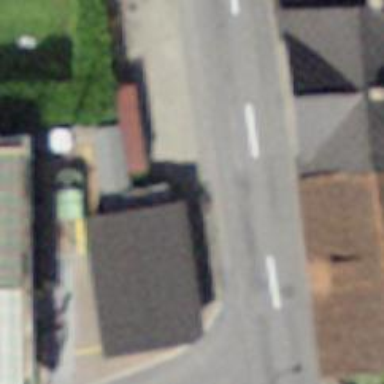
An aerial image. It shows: Bus stop with platform for public transport.